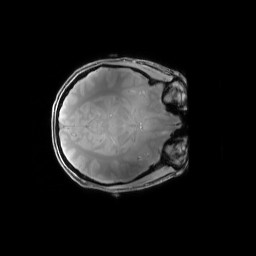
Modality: PDw
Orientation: axial
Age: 30
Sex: female
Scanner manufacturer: siemens
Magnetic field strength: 6.98 T
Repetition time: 1.3 s
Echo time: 0.00231 s